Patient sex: M
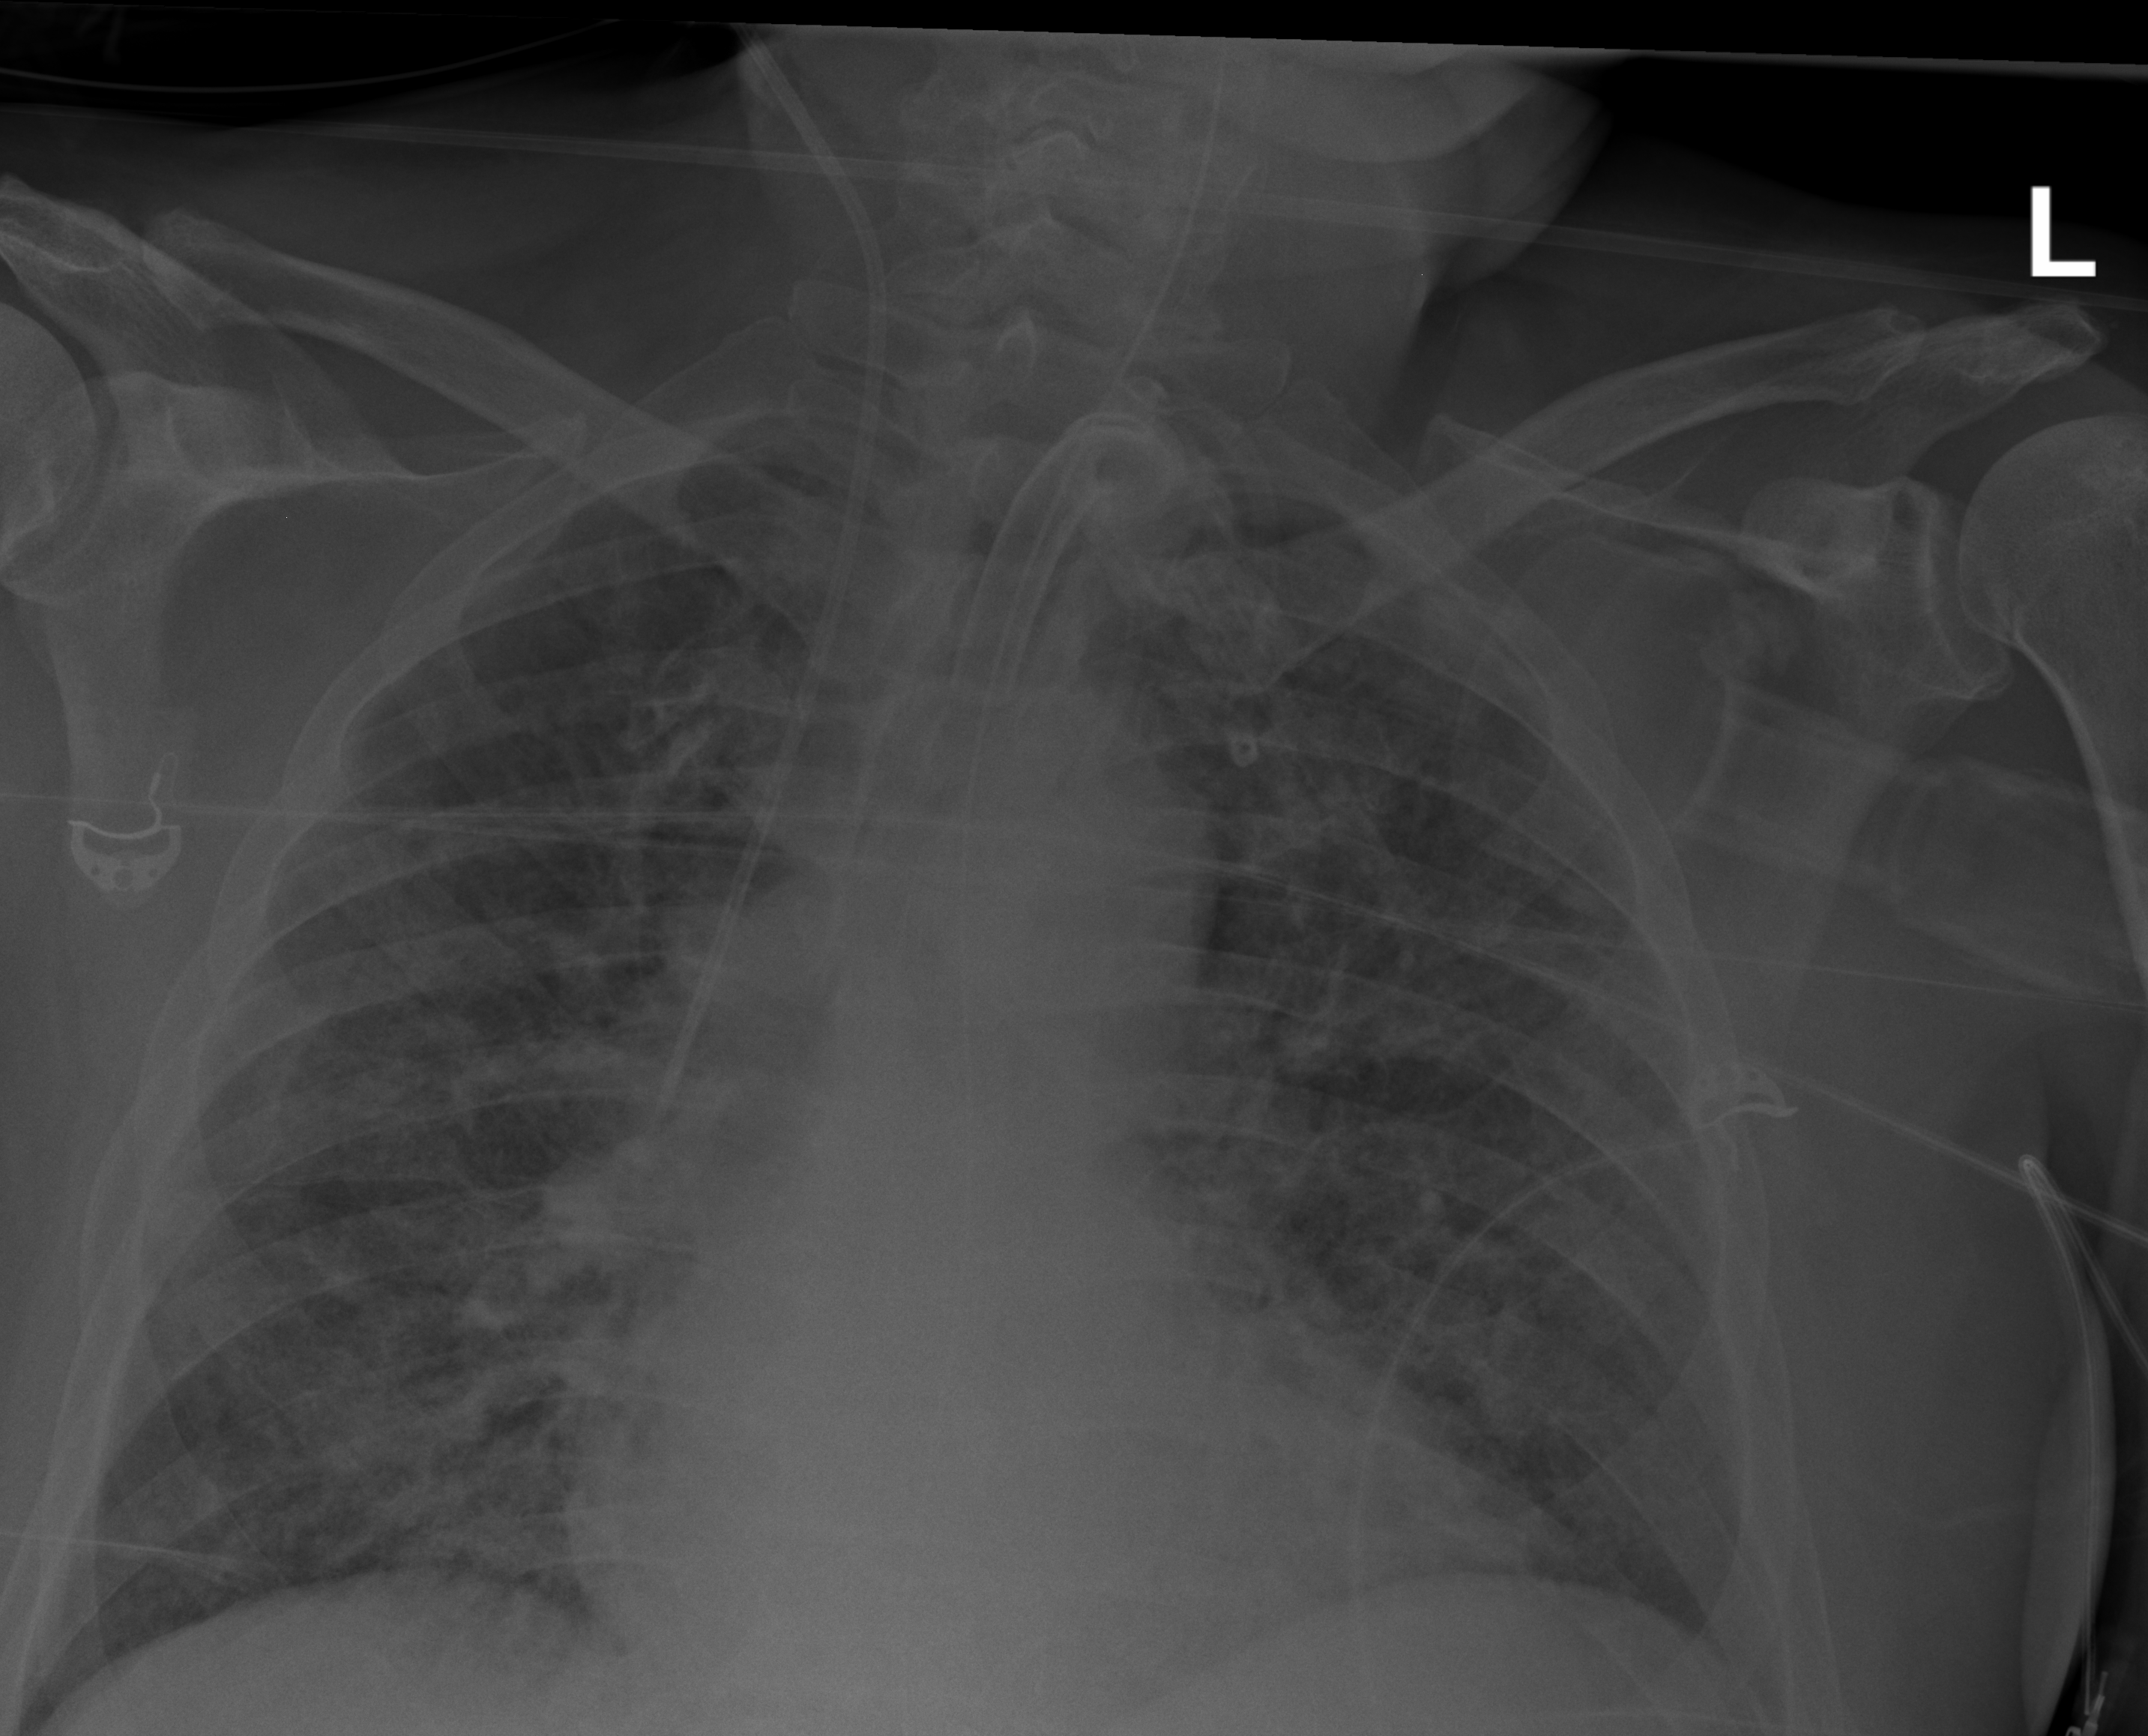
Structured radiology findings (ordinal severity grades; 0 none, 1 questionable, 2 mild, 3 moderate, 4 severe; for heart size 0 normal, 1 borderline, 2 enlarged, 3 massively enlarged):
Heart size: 1
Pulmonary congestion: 2
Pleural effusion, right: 0
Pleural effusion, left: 0
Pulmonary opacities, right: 3
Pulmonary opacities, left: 3
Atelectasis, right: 3
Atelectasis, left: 3